Current action and preconditions to check: trajectory_clear

Your task: For each precondition in the list above, predict whether it will hold at this action.

Consider the current scene as observed from the mobile robot's camera, and analyze the predicted future states of all dynamic agents (e.g., people, animals, vehicles, or any moving entities) within the NEXT SECOND.

IMPORTANT: Only answer "very likely" if you are absolutely certain—based on strong, clear evidence—that a dynamic agent will violate the precondition in the predicted future state. Do NOT answer "very likely" for unlikely, ambiguous, or low-probability risks.

Ask yourself for each precondition: Is there a high probability, with clear and convincing evidence, that the predicted future states of any dynamic agent will interfere with the predicted future state of the currently executing action within the NEXT SECOND, causing that precondition to fail?

Assess the risk level based on these predictions. Use "likely" or "very likely" if motions create a clear risk of interference.

Use "neutral" or "improbable" if agents are nearby but their predicted paths are clearly diverging or non-conflicting.

Failure Risk Categories: "very improbable", "improbable", "neutral", "likely", "very likely"

Answer Format: Output ONLY the probability_of_failure value from these categories: "very improbable", "improbable", "neutral", "likely", "very likely"

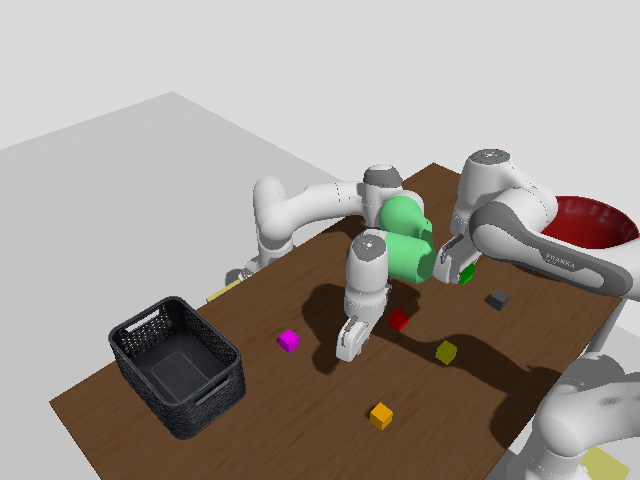

Answer: neutral